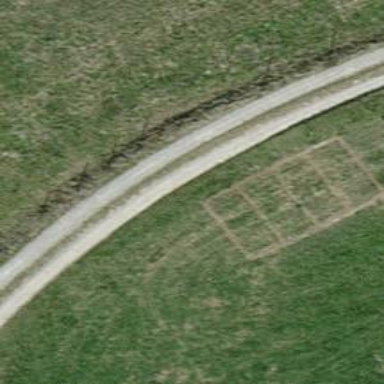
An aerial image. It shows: Track with compacted grade3 surface.